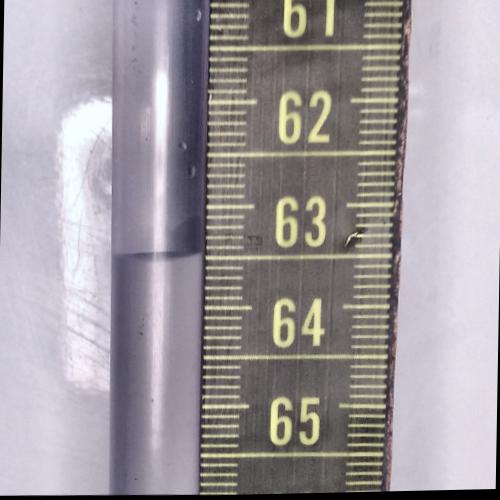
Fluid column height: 63.5 cm